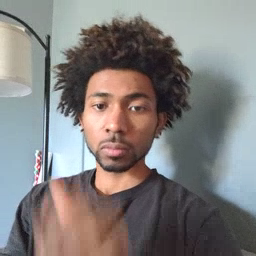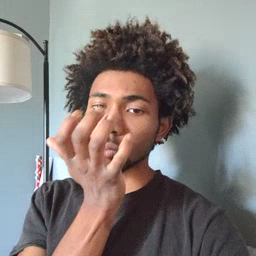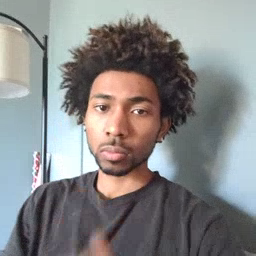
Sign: grass